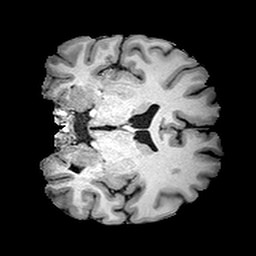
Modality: T1w
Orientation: coronal
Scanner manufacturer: siemens
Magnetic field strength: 3 T
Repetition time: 2 s
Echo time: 0.0024 s